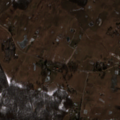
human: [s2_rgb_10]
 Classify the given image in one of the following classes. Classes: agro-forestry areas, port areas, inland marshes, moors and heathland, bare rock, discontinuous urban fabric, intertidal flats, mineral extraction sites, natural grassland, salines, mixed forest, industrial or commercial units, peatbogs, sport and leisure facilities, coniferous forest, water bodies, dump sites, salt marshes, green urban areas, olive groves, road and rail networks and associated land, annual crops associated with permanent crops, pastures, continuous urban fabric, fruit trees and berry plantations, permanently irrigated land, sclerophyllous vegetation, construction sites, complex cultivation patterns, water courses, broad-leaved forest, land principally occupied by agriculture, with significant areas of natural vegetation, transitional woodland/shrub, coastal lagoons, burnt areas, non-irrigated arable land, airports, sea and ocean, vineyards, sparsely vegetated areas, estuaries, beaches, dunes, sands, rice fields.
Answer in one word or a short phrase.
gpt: discontinuous urban fabric, pastures, complex cultivation patterns, land principally occupied by agriculture, with significant areas of natural vegetation, broad-leaved forest